Question: My opencart is not sending out confirmation emails. I am using mail(), not smtp.
Tried sending mail trough custom php file and it works fine, therefore there is no problems with the server.
(empty):

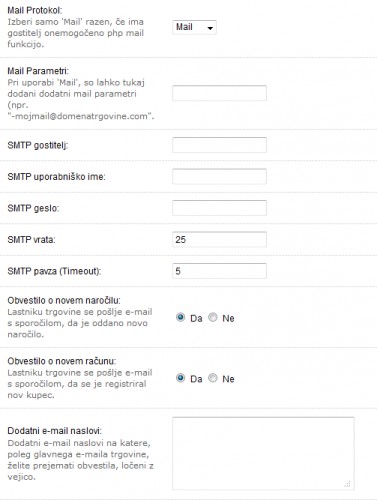
Answer: Solved the problem.
Change the file:
> system/library/ | line
Remove '$this->newline' from code.
'''
$header .= 'Content-Type: multipart/related; boundary="' . $boundary . '"' . $this->newline . $this->newline;
'''
Final look:
'''
$header .= 'Content-Type: multipart/related; boundary="' . $boundary . '"' . $this->newline;
'''
It works just fine for me now.